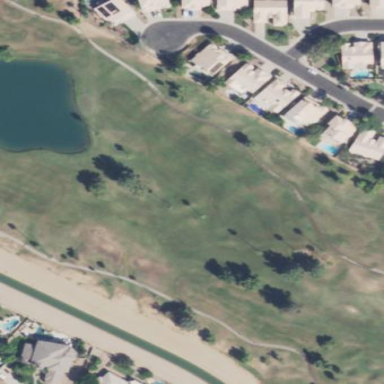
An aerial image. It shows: Grassy area designated as golf fairway.